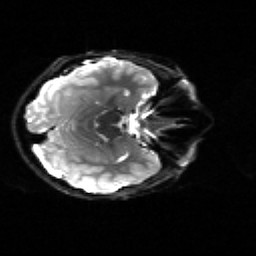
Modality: sbref
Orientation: axial
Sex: male
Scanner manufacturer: siemens
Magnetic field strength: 3 T
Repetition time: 5 s
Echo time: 0.071 s